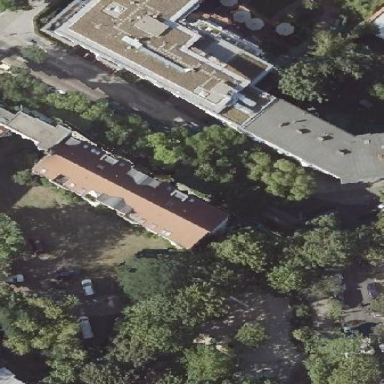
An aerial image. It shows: Gabled roof adorns the apartments building.